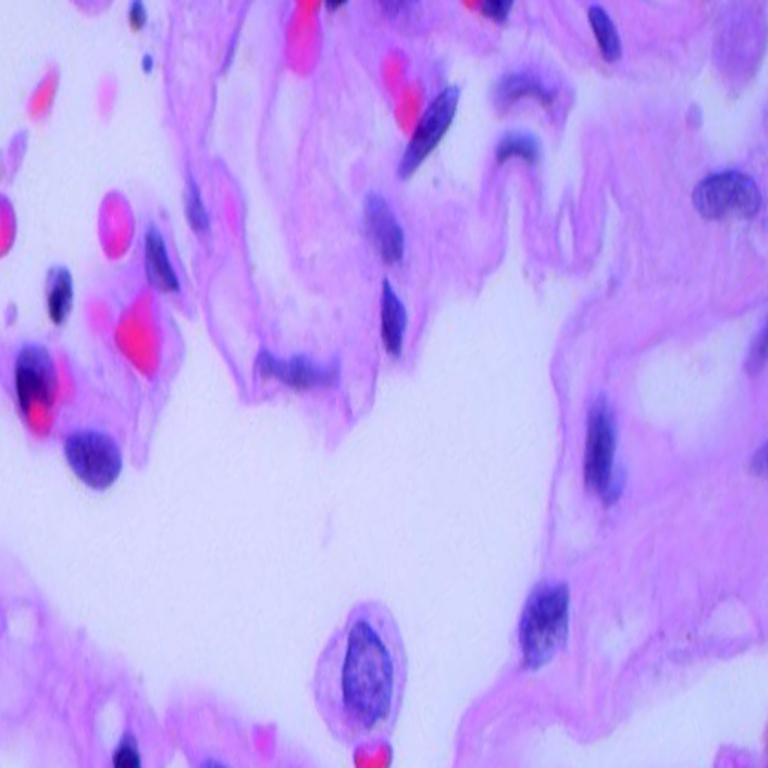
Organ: lung
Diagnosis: benign